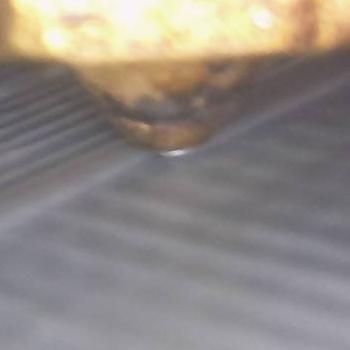
Flow rate: 89%